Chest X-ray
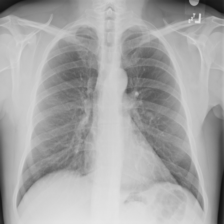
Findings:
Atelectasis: negative
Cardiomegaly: negative
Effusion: negative
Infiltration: negative
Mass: negative
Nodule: negative
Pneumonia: negative
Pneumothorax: negative
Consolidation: negative
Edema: negative
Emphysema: negative
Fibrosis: negative
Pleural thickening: negative
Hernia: negative